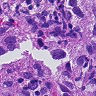
Metastatic tissue present: yes